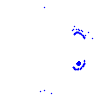
Particle: pion